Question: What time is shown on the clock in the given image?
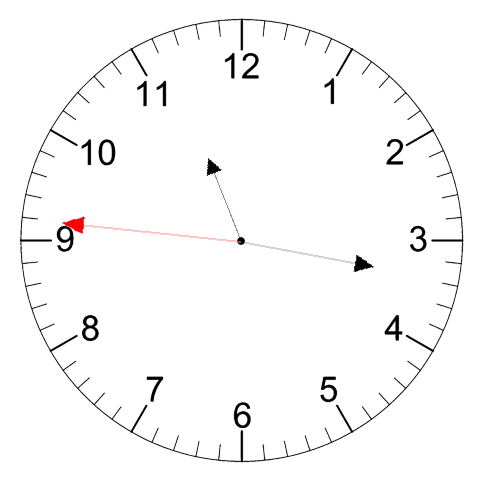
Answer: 11:16:46